已知椭圆$\Gamma:\frac{x^2}{9} + \frac{y^2}{3} = 1$，直线$l$经过椭圆$\Gamma$的右顶点$P$且与椭圆交于另一点$A$，设线段$AP$的中点为$M$。

(1) 求椭圆$\Gamma$的焦距和离心率；
(2) 若$k_{OM} = -\frac{1}{3}$，求直线$AP$的方程；
(3) 过点$P$再作一条直线与椭圆交于点$B$，线段$BP$的中点为$N$。若$OM \perp ON$，则直线$AB$是否经过定点？若经过定点，求出定点坐标；若不经过定点，请说明理由。

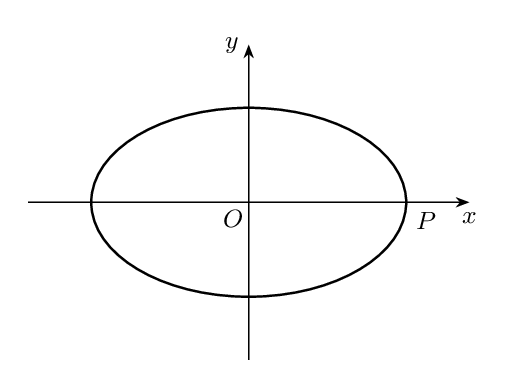
【解答】
\textbf{【答案】}
(1) $2\sqrt{6}$，$\dfrac{\sqrt{6}}{3}$

(2) $x - y - 3 = 0$

(3) 直线$AB$经过定点$\left(-\dfrac{3}{2},0\right)$.

\vspace{0.5em}
\textbf{【分析】}
(1) 根据椭圆方程确定$a、b$，利用$c = \sqrt{a^2 - b^2}$解出$c$即可求解；

(2) 设直线$AP$的方程为$x = ty + 3$，直曲联立根据韦达定理得：$y_A + y_P = \dfrac{-6t}{t^2 + 3}$，结合$M$为$AP$中点解出$M$坐标，再利用$k_{OM} = -\dfrac{1}{3}$，解出$t = 1$，即可求解；

(3) 分直线$AB$斜率存在与不存在两种情况讨论，斜率存在时，设出$AB$方程，直曲联立，利用韦达定理，结合已知条件，求出直线过定点；斜率不存在时，设出$A、B$两点坐标，根据中点坐标公式，求出$M、N$坐标，结合已知条件，求出直线过定点，两种情况综合即可求解.

\vspace{0.5em}
\textbf{【详解】}

(1) 由$a = 3$，$b = \sqrt{3}$得$c = \sqrt{a^2 - b^2} = \sqrt{6}$，所以焦距$2c = 2\sqrt{6}$，离心率$e = \dfrac{c}{a} = \dfrac{\sqrt{6}}{3}$.

(2)

s_fig1

$P(3,0)$，设直线$AP$的方程$x = ty + 3$，

与椭圆$\Gamma:\frac{x^2}{9} + \frac{y^2}{3} = 1$联立：
$\begin{cases} x = ty + 3 \\ \dfrac{x^2}{9} + \dfrac{y^2}{3} = 1 \end{cases}$，
得$\dfrac{(ty + 3)^2}{9} + \dfrac{y^2}{3} = 1$，

整理得：$(t^2 + 3)y^2 + 6ty = 0$，
$y_A + y_P = \dfrac{-6t}{t^2 + 3}$，$y_Ay_P = 0$，

因为点$M$与点$P$不重合，$M$为$AP$中点，
所以$y_M = \dfrac{y_A + y_P}{2} = \dfrac{-3t}{t^2 + 3}$，

代入方程$x = ty + 3$，解得
$x_M = \dfrac{-3t^2}{t^2 + 3} + 3 = \dfrac{9}{t^2 + 3}$，
所以点$M\left(\dfrac{9}{t^2 + 3},\dfrac{-3t}{t^2 + 3}\right)$，

于是由$k_{OM} = \dfrac{-3t}{9} = -\dfrac{1}{3}$得$t = 1$，
直线$AP$的方程：$x - y - 3 = 0$.

(3)

s_fig2

$\textcircled{1}$ 当直线$AB$斜率存在时，设方程为：$y = kx + m$，
与椭圆$\dfrac{x^2}{9} + \dfrac{y^2}{3} = 1$联立：
$\begin{cases} y = kx + m \\ \dfrac{x^2}{9} + \dfrac{y^2}{3} = 1 \end{cases}$，
得$\dfrac{x^2}{9} + \dfrac{(kx + m)^2}{3} = 1$，

整理得：$(3k^2 + 1)x^2 + 6kmx + 3m^2 - 9 = 0$，

设$A(x_1,y_1)$，$B(x_2,y_2)$，由韦达定理得
$\begin{cases} x_1 + x_2 = \dfrac{-6km}{3k^2 + 1} \\ x_1x_2 = \dfrac{3m^2 - 9}{3k^2 + 1} \end{cases}$，

且$\Delta = 36k^2m^2 - 4(3k^2 + 1)(3m^2 - 9) > 0$，
化简得$m^2 - 9k^2 - 3 < 0$，

又$P(3,0)$，从而
$M\left(\dfrac{x_1 + 3}{2},\dfrac{y_1}{2}\right)$，
$N\left(\dfrac{x_2 + 3}{2},\dfrac{y_2}{2}\right)$，

由$OM \perp ON$可得$\overrightarrow{OM} \cdot \overrightarrow{ON} = 0$，
从而$(x_1 + 3)(x_2 + 3) + y_1y_2 = 0$，

又因为$y_1 = kx_1 + m$，$y_2 = kx_2 + m$，

所以上式化为：
$(x_1 + 3)(x_2 + 3) + (kx_1 + m)(kx_2 + m) = 0$，

整理得：
$(k^2 + 1)x_1x_2 + (km + 3)(x_1 + x_2) + m^2 + 9 = 0$，

代入韦达定理：
$\dfrac{(k^2 + 1)(3m^2 - 9)}{3k^2 + 1} + \dfrac{-6km(km + 3)}{3k^2 + 1} + m^2 + 9 = 0$，

化简得：$9k^2 - 9km + 2m^2 = 0$，

即$(3k - 2m)(3k - m) = 0$，
所以$m = 3k$或$m = \dfrac{3}{2}k$，

当$m = 3k$时，直线$AB$为：$y = kx + 3k = k(x + 3)$，
直线$AB$经过点$(-3,0)$，舍去；

当$m = \dfrac{3}{2}k$时，直线$AB$为：
$y = kx + \dfrac{3}{2}k = k\left(x + \dfrac{3}{2}\right)$，

此时$\dfrac{9}{4}k^2 - 9k^2 - 3 < 0$成立，
直线$AB$经过定点$\left(-\dfrac{3}{2},0\right)$.

$\textcircled{2}$ 当直线$AB$斜率不存在时，设$A(m,n)$，$B(m,-n)$，

则
$M\left(\dfrac{m+3}{2},\dfrac{n}{2}\right)$，
$N\left(\dfrac{m+3}{2},\dfrac{-n}{2}\right)$，

$\overrightarrow{OM} = \left(\dfrac{m+3}{2},\dfrac{n}{2}\right)$，
$\overrightarrow{ON} = \left(\dfrac{m+3}{2},\dfrac{-n}{2}\right)$，

代入$\overrightarrow{OM} \cdot \overrightarrow{ON} = 0$，得$n^2 = (m + 3)^2$，

与$\dfrac{m^2}{9} + \dfrac{n^2}{3} = 1$联立得：$2m^2 + 9m + 9 = 0$，
解得$m = -\dfrac{3}{2}$，

此时直线$AB$也经过点$\left(-\dfrac{3}{2},0\right)$.

综上，直线$AB$经过定点$\left(-\dfrac{3}{2},0\right)$.

\vspace{0.5em}
\textbf{【点睛】}
关键点点睛：

本题关键在于分斜率存在与不存在两种情况设出直线$AB$方程，利用直曲联立得到方程，结合韦达定理解决问题.
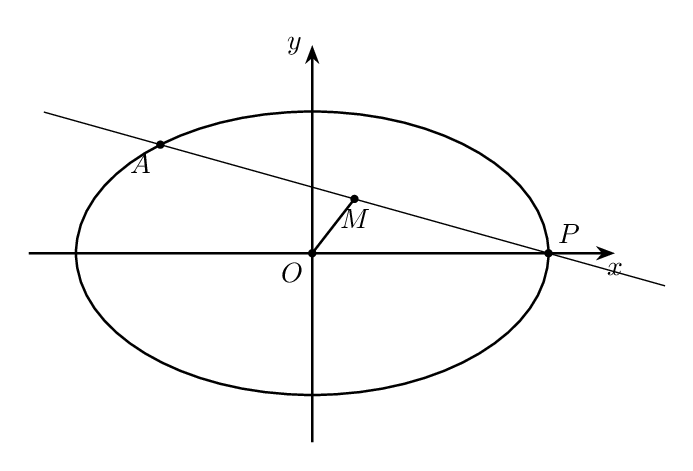
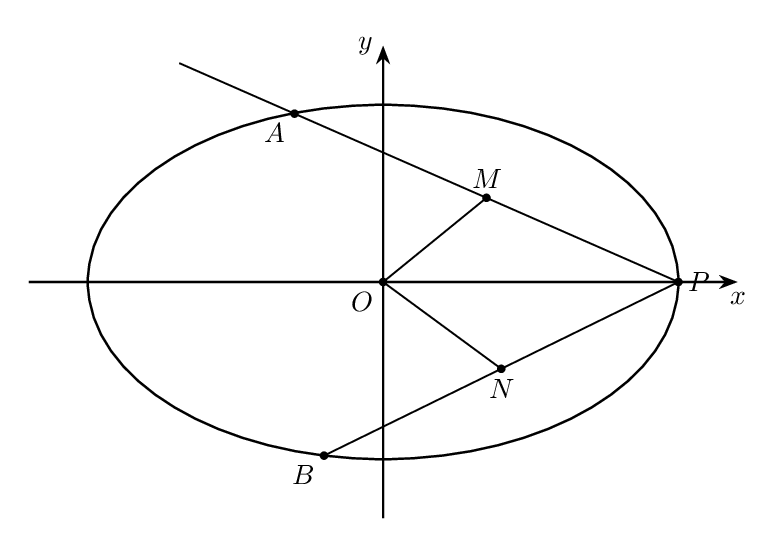